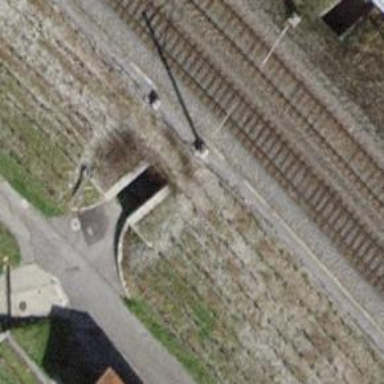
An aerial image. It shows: Tunneled path.